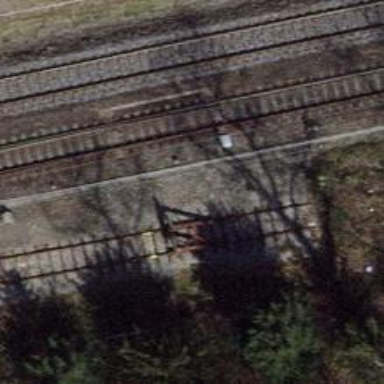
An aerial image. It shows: Railway buffer stop.